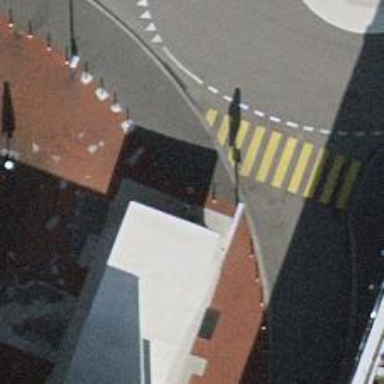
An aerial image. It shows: Bollard barrier.